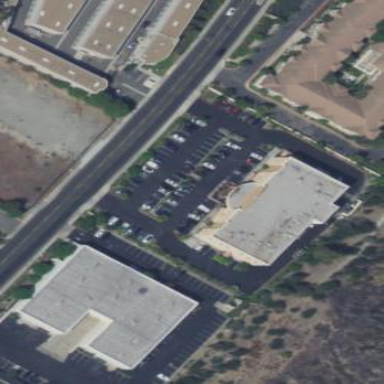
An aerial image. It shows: Supermarket located in building.